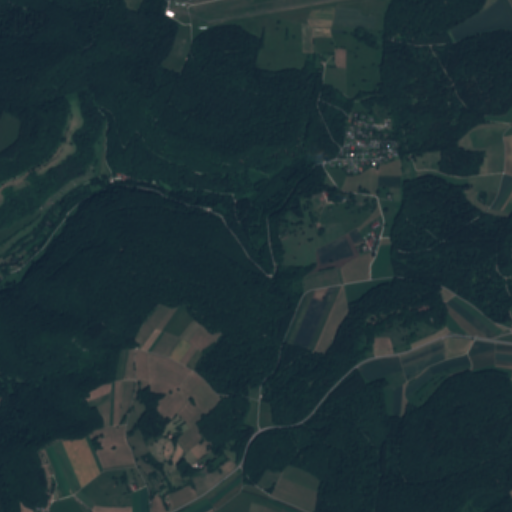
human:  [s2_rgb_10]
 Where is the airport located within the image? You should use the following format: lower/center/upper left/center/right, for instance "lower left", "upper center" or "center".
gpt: The airport is located in the upper of the image.
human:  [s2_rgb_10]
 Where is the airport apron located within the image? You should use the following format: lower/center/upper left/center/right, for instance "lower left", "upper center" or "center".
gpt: The airport apron is located in the upper left of the image.
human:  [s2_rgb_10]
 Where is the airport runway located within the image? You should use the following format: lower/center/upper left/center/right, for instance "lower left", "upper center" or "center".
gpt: The airport runway is located in the upper right of the image.
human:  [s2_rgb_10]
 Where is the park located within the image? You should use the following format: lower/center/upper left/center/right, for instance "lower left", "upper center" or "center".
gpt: The park is located in the center left of the image.
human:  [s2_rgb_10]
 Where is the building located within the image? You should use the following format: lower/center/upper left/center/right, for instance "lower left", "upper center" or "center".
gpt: There is no building in the image.